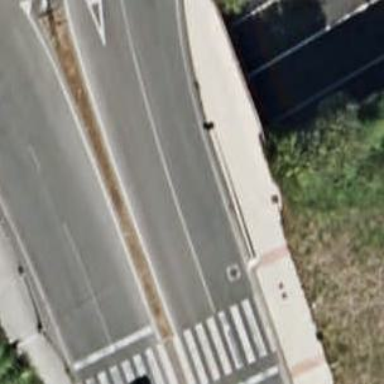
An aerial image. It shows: Sidewalk bridge over footway road.